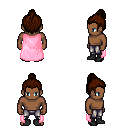
a pixel art fantasy rpg character, male body template, human, dark skin, pink cape, metal pants, brown short topknot hairstyle, black shoes, four views (front, back, left, right), 2x2 character sprite sheet, small pixel art, hard edges, no anti-aliasing